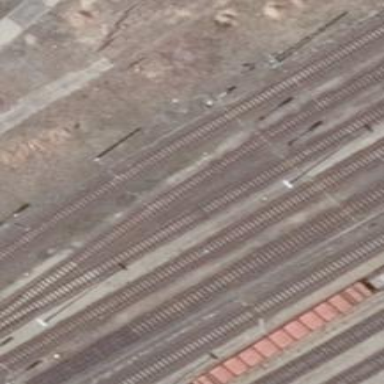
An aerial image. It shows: Rail yard with electrified contact lines for the trains.